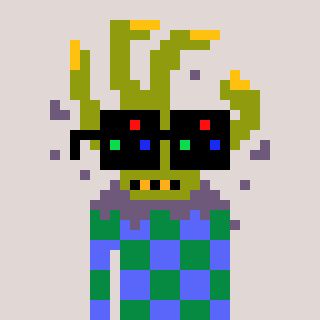
a pixel art character with square black sunglasses, a zombie-hand-shaped head and a purple-colored body on a warm background